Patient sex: M
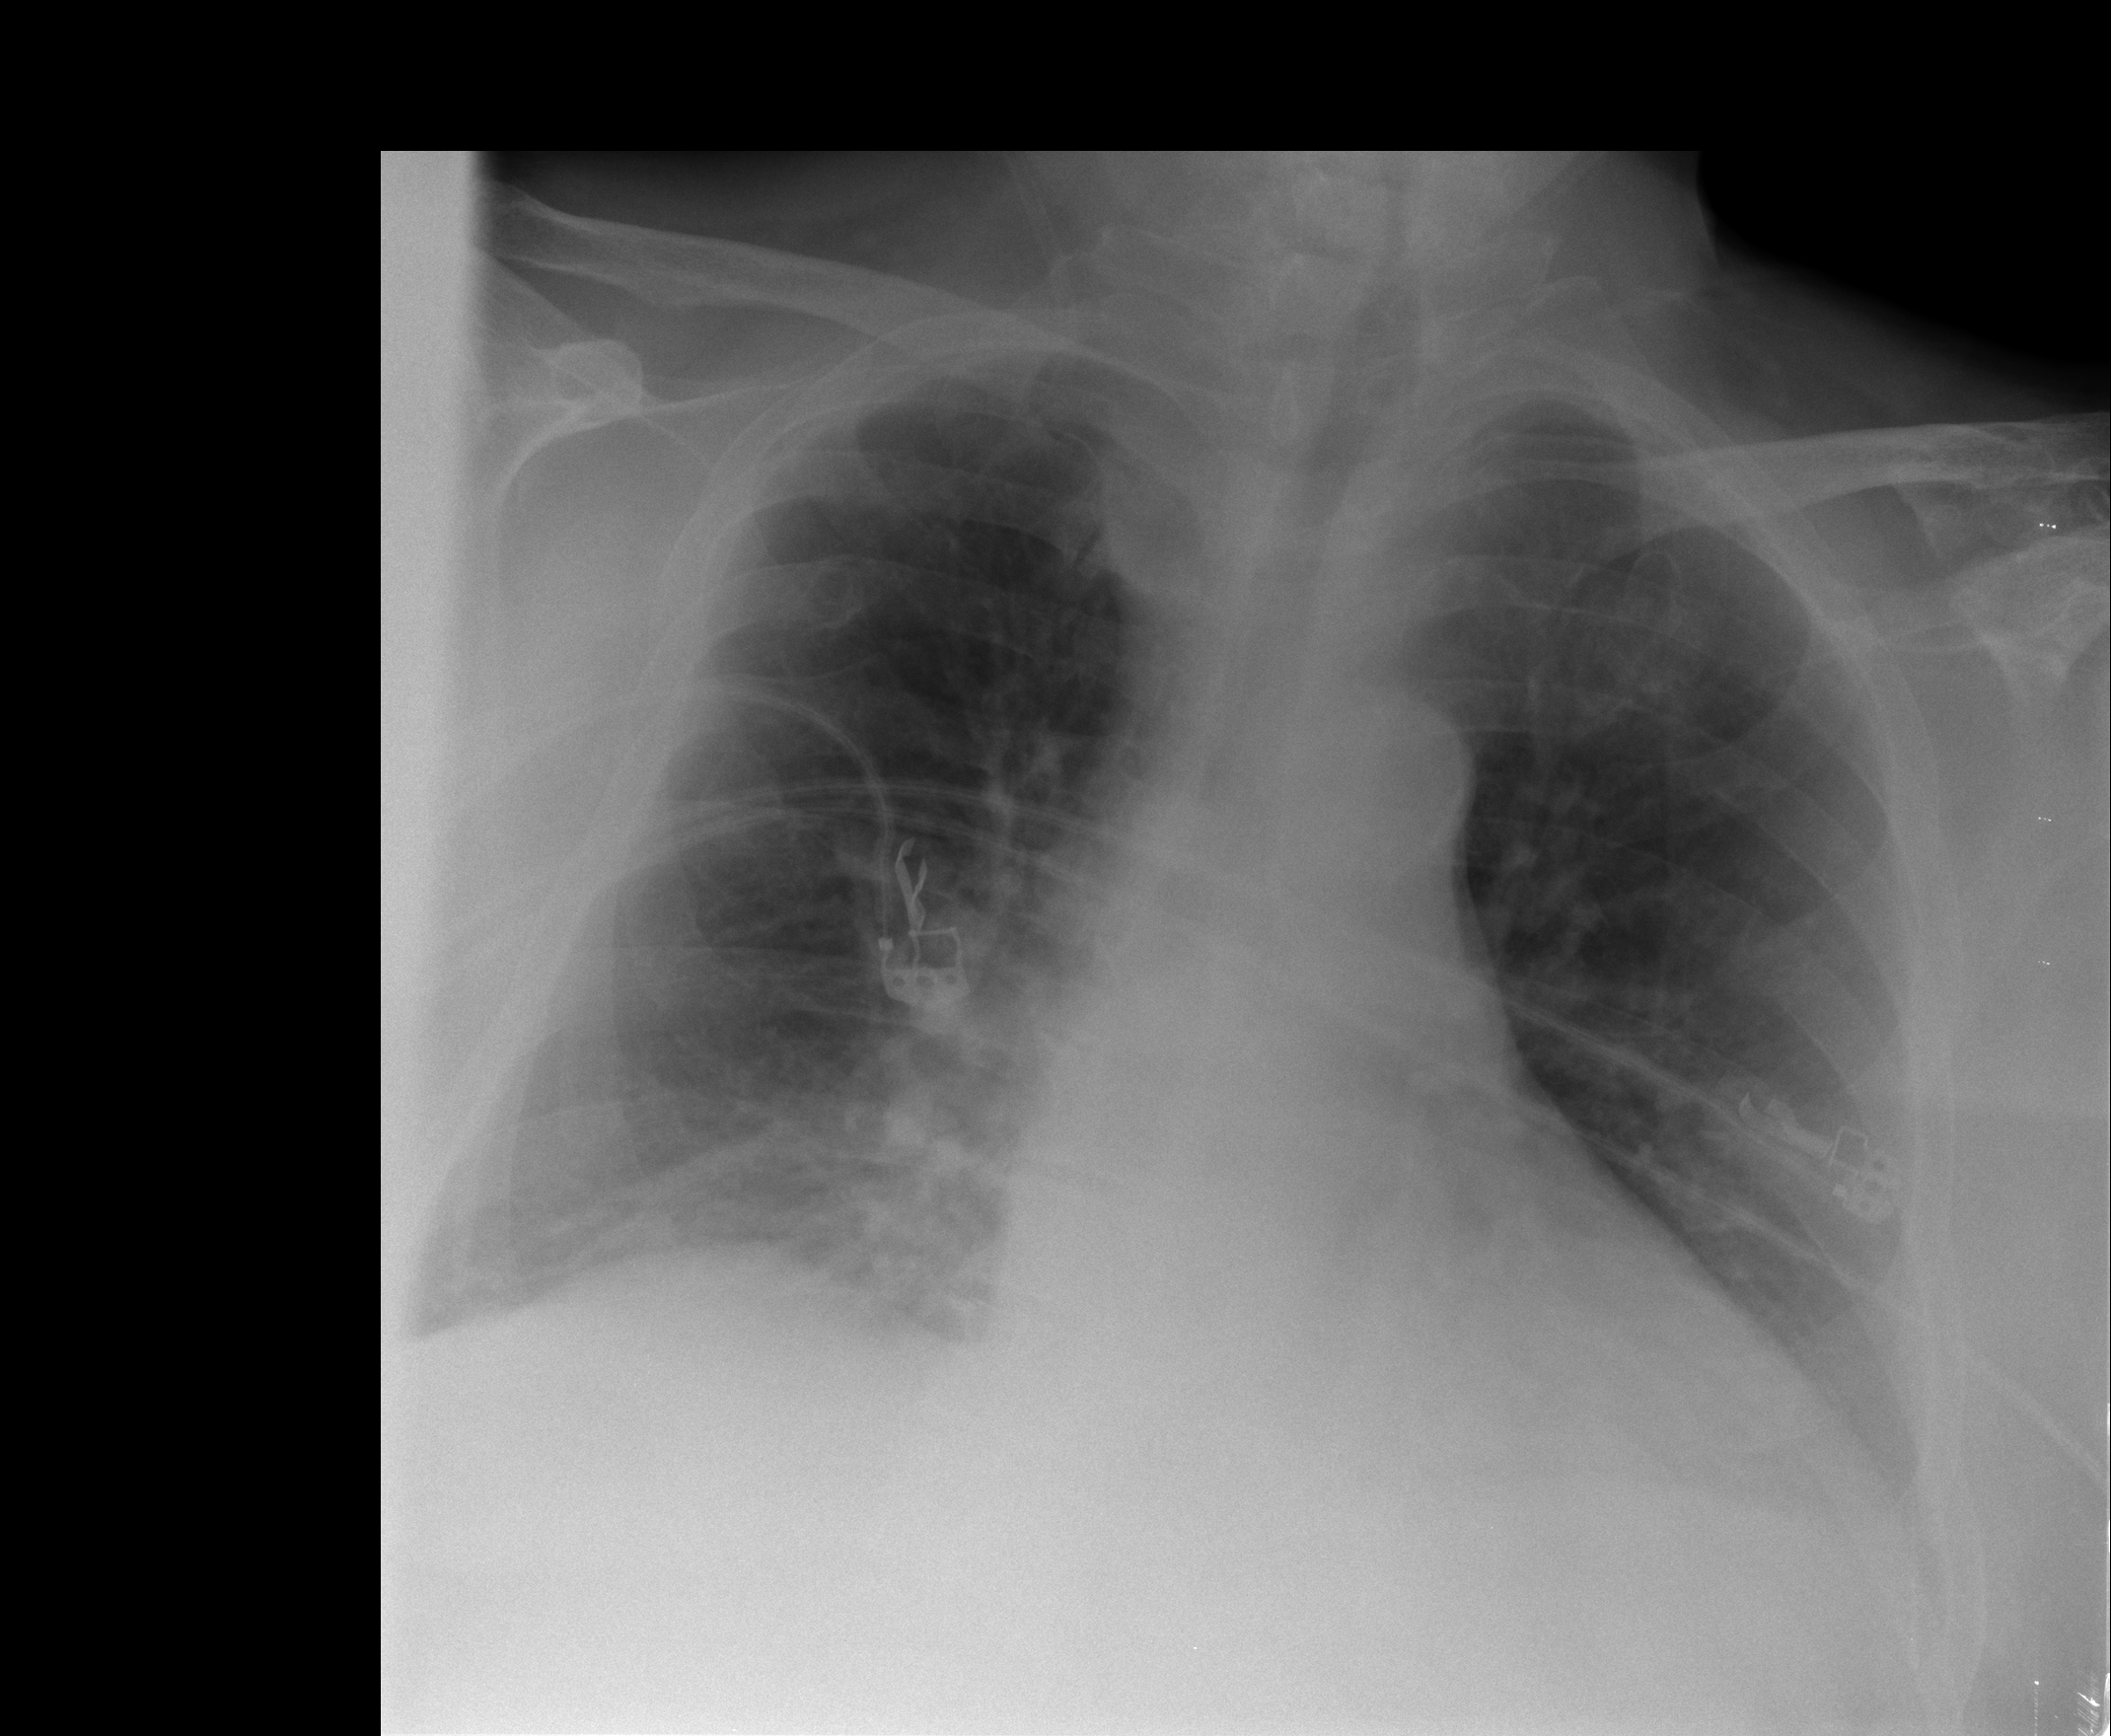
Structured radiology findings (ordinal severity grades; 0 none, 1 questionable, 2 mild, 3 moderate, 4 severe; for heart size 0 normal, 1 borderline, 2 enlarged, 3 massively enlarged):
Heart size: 2
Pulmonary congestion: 2
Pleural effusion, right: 0
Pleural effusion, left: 0
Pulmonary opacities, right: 1
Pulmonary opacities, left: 0
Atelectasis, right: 2
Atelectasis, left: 0